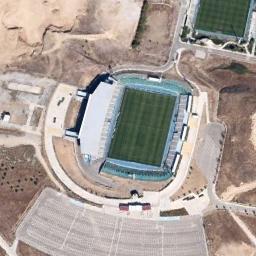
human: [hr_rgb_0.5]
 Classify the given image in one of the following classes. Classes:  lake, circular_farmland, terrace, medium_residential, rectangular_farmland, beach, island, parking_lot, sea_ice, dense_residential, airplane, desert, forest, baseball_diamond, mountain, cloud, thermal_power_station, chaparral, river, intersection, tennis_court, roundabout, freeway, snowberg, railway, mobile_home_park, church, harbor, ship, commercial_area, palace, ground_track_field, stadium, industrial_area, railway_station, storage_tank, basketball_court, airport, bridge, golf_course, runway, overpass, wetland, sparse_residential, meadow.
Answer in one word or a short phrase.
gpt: stadium